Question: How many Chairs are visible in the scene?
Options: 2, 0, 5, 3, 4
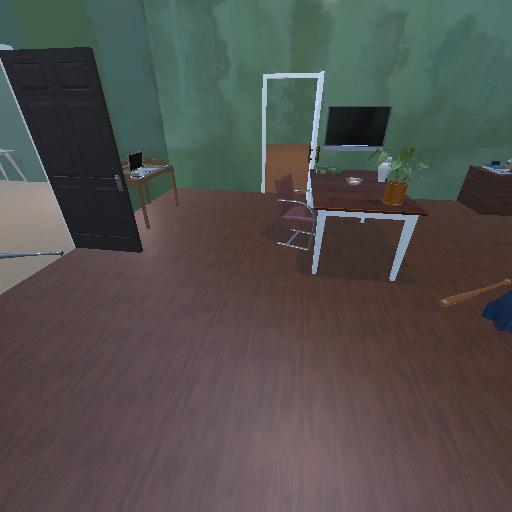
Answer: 2